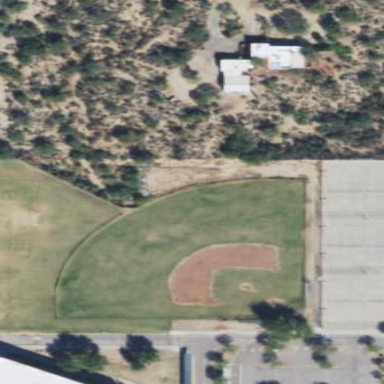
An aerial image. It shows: Dirt baseball pitch for leisure land sports.